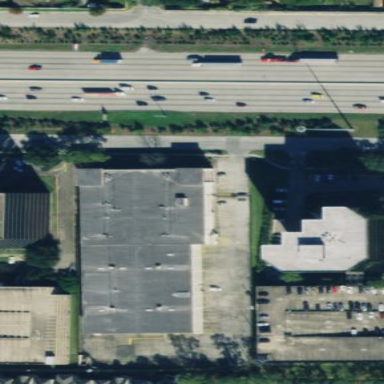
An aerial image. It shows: Commercial building housing storage rental shop branded as Public Storage.